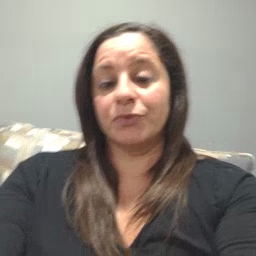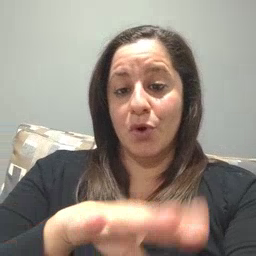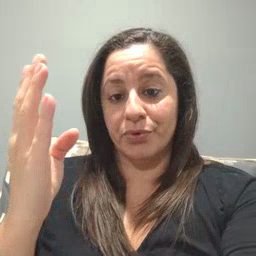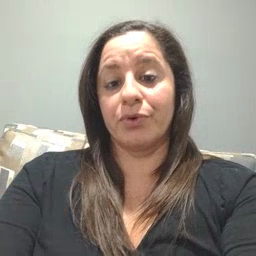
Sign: open